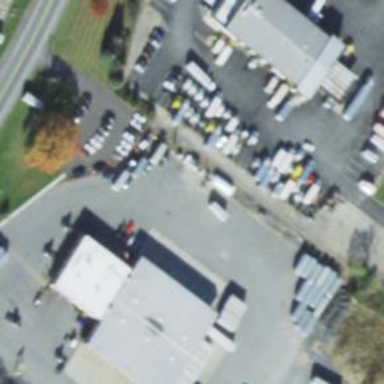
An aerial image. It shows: Commercial building.